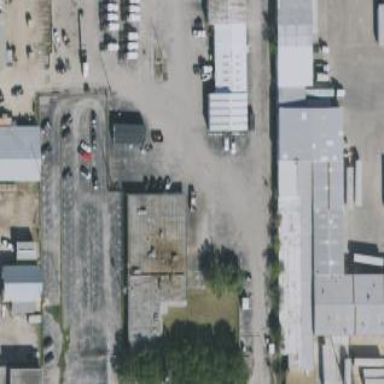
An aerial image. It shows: Industrial building.